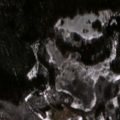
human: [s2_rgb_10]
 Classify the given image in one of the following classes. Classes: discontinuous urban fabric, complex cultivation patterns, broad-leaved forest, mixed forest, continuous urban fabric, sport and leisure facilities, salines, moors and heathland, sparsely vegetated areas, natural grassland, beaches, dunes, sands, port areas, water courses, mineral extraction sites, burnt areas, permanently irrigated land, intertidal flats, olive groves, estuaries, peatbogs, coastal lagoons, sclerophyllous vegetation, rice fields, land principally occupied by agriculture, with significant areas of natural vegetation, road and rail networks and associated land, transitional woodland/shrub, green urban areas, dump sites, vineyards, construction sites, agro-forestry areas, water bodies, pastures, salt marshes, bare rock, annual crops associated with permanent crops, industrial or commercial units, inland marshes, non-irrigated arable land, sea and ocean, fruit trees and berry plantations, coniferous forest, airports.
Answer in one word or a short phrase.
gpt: land principally occupied by agriculture, with significant areas of natural vegetation, coniferous forest, mixed forest, inland marshes